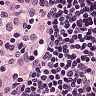
Metastatic tissue present: no